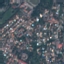
Land use / land cover class: Residential